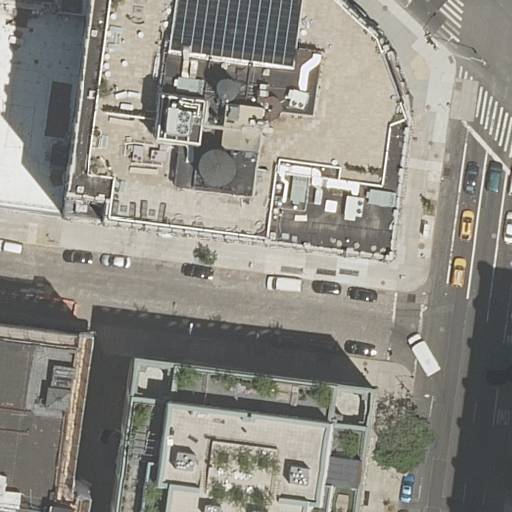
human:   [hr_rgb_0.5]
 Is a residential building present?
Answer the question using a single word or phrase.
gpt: yes

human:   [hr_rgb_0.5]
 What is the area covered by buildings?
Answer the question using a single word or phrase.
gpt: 6991m2

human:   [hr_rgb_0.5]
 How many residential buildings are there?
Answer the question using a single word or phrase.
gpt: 4

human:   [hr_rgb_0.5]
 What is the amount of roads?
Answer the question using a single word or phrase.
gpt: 9

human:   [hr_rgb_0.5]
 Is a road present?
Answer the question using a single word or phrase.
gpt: yes

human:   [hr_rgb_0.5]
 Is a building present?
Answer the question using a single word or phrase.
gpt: yes

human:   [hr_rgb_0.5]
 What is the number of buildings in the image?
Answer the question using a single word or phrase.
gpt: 4

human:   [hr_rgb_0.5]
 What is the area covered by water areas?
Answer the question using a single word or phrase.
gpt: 0m2

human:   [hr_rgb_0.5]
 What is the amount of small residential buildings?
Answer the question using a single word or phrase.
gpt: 0

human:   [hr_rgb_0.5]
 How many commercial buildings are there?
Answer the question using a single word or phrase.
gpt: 0

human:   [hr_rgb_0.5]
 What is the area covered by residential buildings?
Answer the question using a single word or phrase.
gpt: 6991m2

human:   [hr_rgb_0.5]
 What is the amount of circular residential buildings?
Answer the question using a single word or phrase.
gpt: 0

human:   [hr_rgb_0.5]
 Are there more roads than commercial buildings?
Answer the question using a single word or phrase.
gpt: yes

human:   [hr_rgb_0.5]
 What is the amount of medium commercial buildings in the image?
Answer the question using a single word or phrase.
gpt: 0

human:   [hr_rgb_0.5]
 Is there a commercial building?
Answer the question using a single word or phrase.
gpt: no

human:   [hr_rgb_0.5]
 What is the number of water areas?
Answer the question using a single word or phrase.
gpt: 0

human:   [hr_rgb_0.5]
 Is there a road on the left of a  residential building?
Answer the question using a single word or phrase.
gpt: no

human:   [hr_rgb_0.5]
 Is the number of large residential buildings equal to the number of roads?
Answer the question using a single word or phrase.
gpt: no

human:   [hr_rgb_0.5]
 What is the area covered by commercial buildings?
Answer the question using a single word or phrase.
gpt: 0m2

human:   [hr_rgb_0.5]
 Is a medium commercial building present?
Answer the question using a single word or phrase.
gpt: no

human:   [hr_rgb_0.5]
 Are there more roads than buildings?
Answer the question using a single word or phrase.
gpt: yes

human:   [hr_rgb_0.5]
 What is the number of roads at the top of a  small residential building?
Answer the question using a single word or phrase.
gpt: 0

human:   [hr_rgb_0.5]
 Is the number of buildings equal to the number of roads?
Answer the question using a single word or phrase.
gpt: no

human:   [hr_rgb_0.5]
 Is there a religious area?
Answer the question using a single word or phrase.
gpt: no

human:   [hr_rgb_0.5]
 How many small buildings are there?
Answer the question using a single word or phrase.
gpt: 0

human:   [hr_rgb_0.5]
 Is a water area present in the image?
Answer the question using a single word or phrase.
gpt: no

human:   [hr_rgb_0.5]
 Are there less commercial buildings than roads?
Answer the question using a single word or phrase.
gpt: yes

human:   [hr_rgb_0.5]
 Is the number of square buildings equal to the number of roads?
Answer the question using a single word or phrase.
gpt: no

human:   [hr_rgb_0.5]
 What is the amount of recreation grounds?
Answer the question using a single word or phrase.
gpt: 0

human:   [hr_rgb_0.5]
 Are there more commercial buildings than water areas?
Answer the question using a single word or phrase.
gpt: no

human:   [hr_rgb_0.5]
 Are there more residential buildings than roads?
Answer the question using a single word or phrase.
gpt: no

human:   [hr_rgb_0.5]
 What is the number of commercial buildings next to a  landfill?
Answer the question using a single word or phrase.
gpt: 0

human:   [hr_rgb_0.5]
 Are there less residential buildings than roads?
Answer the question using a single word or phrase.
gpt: yes

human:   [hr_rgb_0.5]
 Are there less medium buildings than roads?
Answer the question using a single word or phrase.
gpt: yes

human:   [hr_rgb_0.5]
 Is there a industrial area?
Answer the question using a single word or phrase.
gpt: no

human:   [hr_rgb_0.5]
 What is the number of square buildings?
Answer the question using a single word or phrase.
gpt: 0

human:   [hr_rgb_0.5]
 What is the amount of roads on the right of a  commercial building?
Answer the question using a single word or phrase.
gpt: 0

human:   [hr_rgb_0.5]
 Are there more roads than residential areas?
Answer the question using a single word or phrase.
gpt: yes

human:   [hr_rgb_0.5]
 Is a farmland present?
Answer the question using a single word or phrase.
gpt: no

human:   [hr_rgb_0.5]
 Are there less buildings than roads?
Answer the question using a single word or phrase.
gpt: yes

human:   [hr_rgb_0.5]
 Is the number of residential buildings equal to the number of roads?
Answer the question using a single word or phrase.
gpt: no

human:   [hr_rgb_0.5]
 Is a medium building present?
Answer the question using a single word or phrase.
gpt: yes

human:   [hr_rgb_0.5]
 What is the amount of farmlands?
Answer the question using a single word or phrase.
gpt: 0

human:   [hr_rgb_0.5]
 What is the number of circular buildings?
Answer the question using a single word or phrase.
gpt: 0

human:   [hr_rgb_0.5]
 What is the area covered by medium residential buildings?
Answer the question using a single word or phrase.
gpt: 197m2

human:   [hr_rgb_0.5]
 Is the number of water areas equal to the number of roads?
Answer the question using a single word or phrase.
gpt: no

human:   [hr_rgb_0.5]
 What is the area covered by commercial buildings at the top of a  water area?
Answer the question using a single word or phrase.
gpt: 0m2

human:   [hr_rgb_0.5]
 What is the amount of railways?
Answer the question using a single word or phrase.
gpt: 0

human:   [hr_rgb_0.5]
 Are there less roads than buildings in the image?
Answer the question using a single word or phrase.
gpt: no

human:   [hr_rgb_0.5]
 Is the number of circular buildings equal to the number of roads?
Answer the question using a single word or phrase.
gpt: no

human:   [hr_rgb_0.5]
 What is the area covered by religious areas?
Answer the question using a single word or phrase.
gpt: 0m2

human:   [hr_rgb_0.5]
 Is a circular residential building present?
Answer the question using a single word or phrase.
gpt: no

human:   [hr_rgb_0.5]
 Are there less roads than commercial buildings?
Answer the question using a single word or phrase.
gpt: no

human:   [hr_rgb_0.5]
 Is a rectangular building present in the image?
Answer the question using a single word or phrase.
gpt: yes

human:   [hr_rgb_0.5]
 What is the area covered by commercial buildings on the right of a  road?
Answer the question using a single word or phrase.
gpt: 0m2

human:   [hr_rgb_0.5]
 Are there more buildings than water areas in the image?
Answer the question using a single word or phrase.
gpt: yes

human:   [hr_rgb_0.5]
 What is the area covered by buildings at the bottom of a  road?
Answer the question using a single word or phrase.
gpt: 3737m2

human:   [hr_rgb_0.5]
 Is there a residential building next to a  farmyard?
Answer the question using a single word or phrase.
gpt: no

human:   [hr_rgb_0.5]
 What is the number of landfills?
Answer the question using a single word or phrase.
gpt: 0

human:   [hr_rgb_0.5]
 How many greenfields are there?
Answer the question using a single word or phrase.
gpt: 0

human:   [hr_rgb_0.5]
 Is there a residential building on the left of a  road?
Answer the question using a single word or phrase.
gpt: yes

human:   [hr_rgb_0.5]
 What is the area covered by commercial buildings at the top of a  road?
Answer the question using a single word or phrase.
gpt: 0m2

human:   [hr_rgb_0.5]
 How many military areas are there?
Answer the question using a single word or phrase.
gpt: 0

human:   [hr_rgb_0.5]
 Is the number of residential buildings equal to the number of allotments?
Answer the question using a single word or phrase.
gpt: no